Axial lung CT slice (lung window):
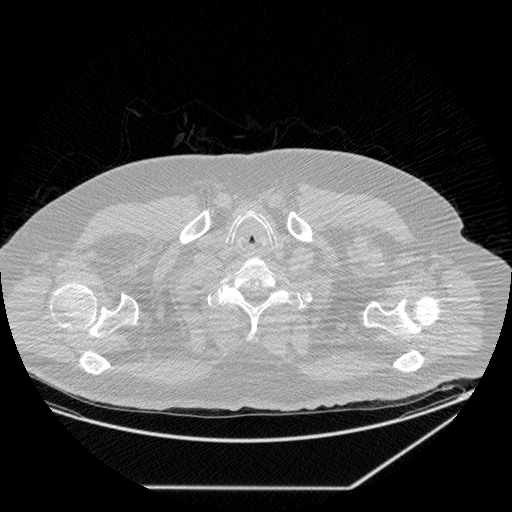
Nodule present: no